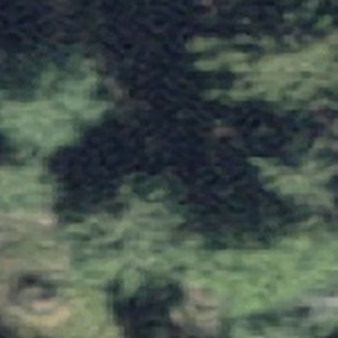
Label: other